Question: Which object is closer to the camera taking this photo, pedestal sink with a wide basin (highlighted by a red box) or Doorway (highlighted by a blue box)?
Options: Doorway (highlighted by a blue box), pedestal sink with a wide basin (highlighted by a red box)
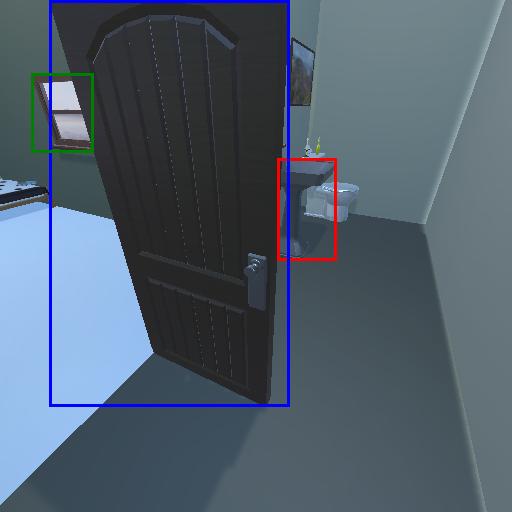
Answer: Doorway (highlighted by a blue box)